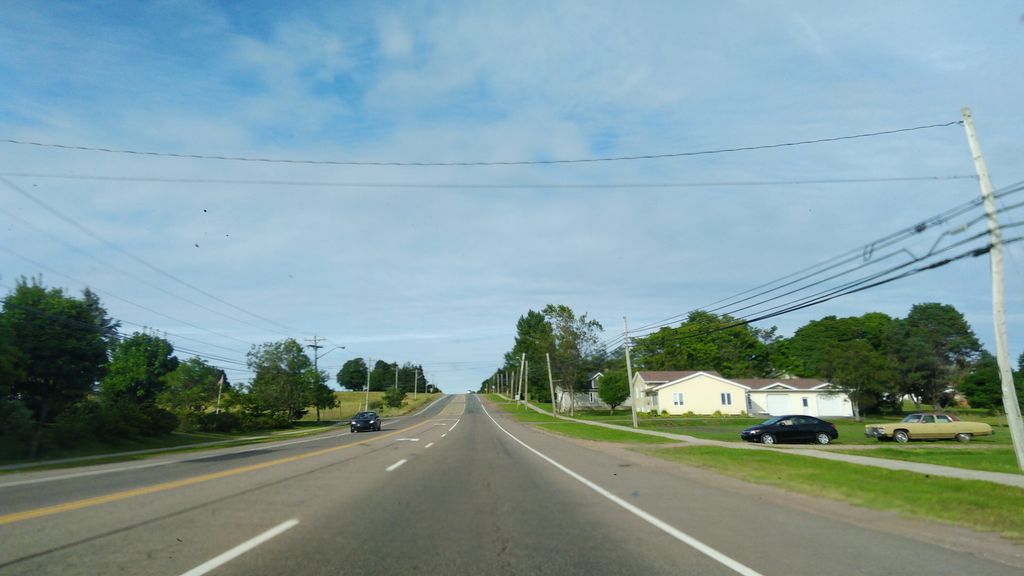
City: charlottetown